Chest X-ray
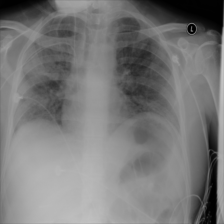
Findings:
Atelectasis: negative
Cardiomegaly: negative
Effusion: negative
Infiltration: positive
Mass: negative
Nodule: negative
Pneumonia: negative
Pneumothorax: negative
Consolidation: negative
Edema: negative
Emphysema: negative
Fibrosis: negative
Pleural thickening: negative
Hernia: negative